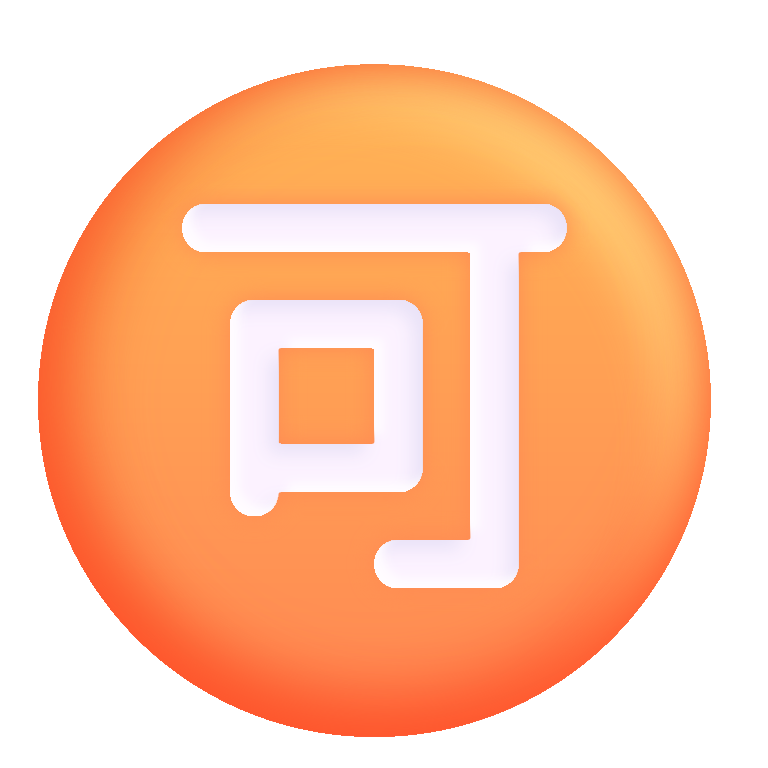
japanese acceptable button color